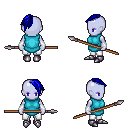
a pixel art fantasy rpg character, female body template, dark elf, purple skin, teal tunic, white pants, blue long mohawk hairstyle, white cloth bracers, metal boots, spear, four views (front, back, left, right), 2x2 character sprite sheet, small pixel art, hard edges, no anti-aliasing